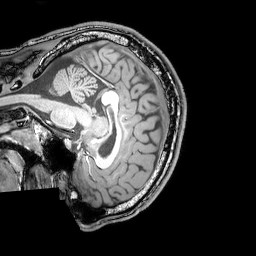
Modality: T1w
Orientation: sagittal
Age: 21
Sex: male
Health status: healthy
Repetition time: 0.081 s
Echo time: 0.037 s